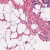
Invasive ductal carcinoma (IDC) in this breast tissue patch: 1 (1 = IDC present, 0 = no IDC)